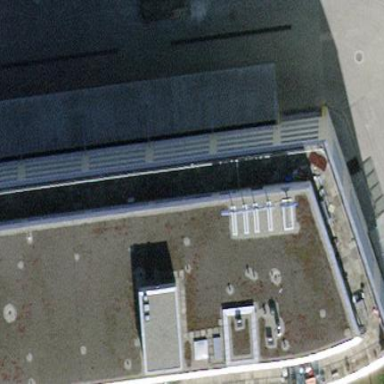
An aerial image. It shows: Office building.